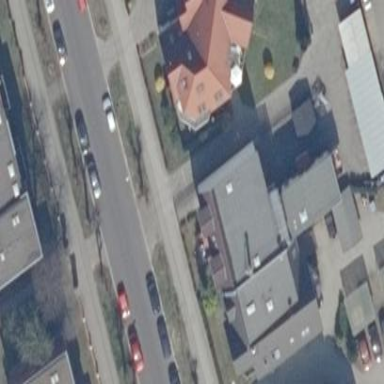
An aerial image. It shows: Saltbox-shaped roof distinguishes these apartments.